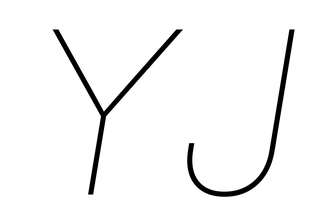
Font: Inter-Italic_Thin_Italic